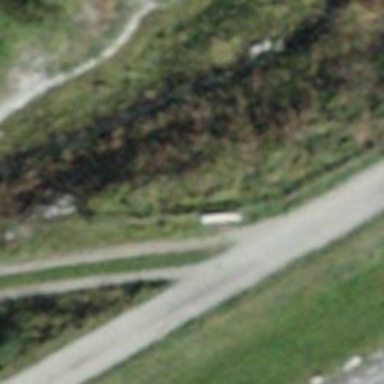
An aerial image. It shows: Grade 4 track used for skating.